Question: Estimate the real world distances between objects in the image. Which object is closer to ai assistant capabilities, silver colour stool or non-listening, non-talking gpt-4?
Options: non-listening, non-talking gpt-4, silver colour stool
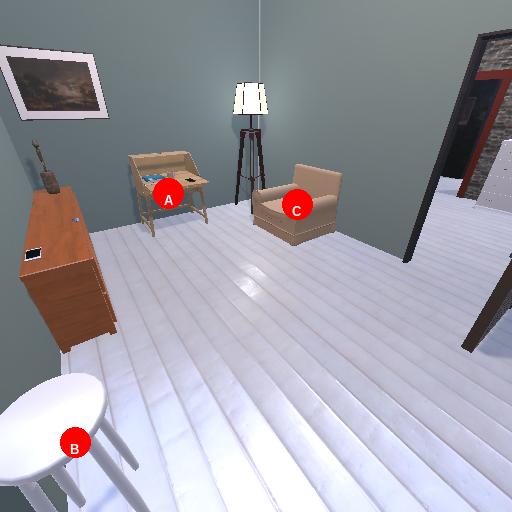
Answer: non-listening, non-talking gpt-4